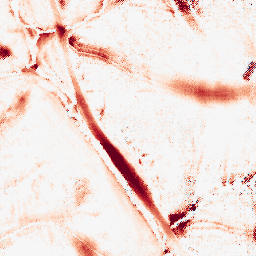
Category: morphological
Decomposition family: morphological
Decomposition parameters: operation: opening
size: 20
Upsampling method: regularized
Upsampling parameters: scale: 4
lambda_reg: 0.1
Upsampling scale: 4